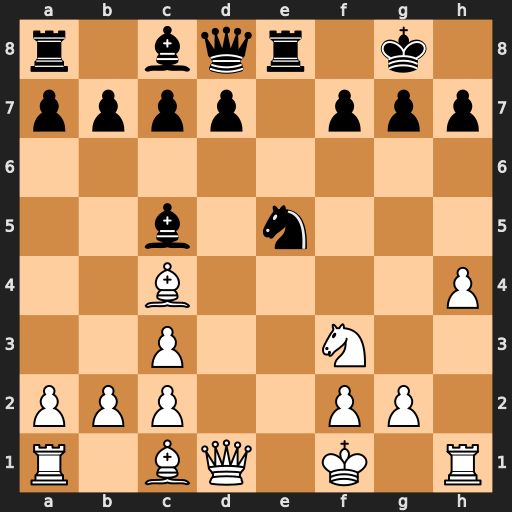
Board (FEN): r1bqr1k1/pppp1ppp/8/2b1n3/2B4P/2P2N2/PPP2PP1/R1BQ1K1R
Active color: w
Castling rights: -
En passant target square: -
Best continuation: Bg5 Nxc4 Bxd8